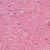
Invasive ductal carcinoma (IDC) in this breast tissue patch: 0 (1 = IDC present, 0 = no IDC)